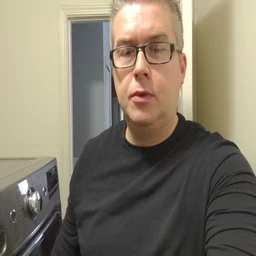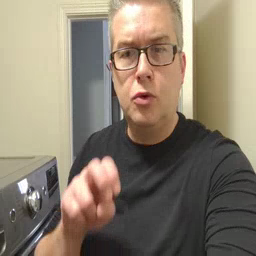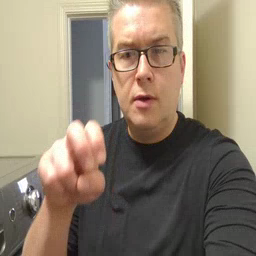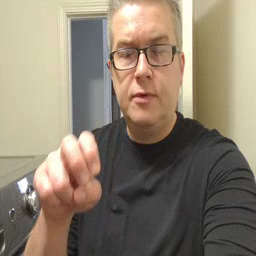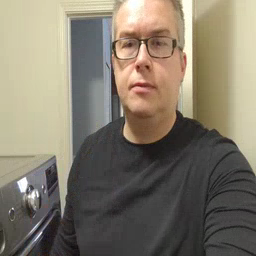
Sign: ride